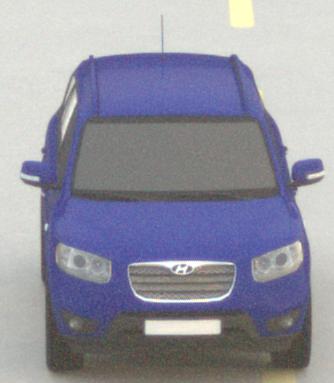
Make: Hyundai
Model: Santa Fe 2.4
Detailed model: Santa Fe (CM)
Model produced from: 2010/01
Model produced until: 2012/09
Doors: 5
Color: blue
Road condition: dry road
Daytime: sunrise or sunset
Contrast: low contrast